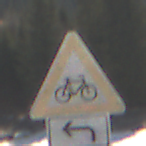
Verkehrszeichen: RadverkehrLinks
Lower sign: RichtungsangabeDurchPfeile2
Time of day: Midday
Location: Outdoor (Nature)
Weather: PartlyCloudy
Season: NotSpecified
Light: Natural